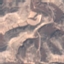
Label: HerbaceousVegetation